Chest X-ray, PA view. Patient: 48 years old, sex F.
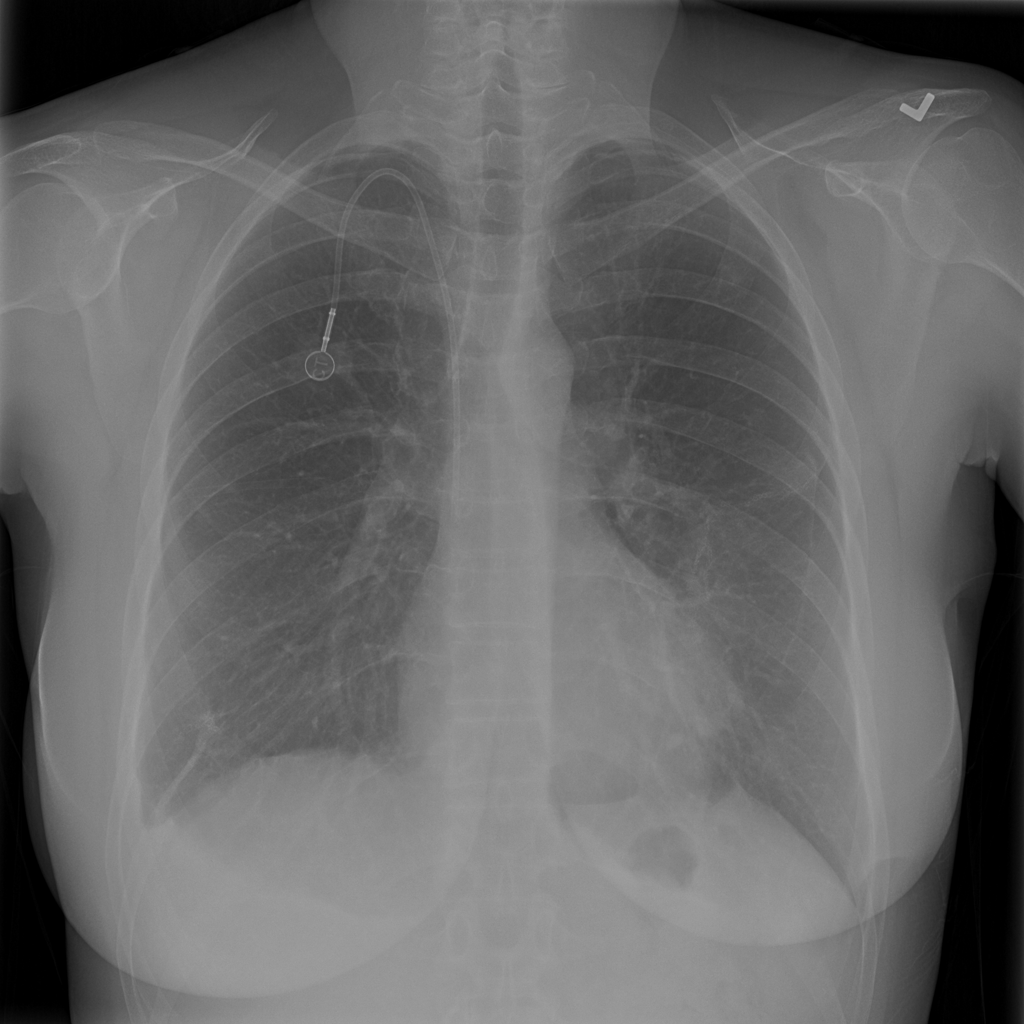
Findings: Nodule